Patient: sex M, age 55
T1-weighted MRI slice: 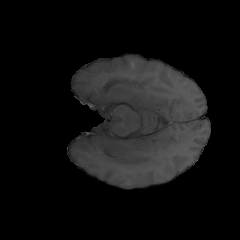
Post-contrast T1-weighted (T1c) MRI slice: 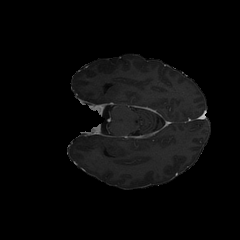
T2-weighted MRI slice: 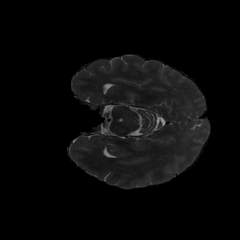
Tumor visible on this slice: no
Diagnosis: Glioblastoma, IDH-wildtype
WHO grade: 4